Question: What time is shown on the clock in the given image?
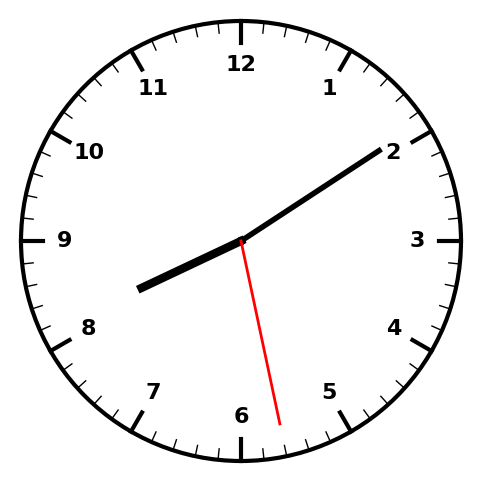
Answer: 08:09:28